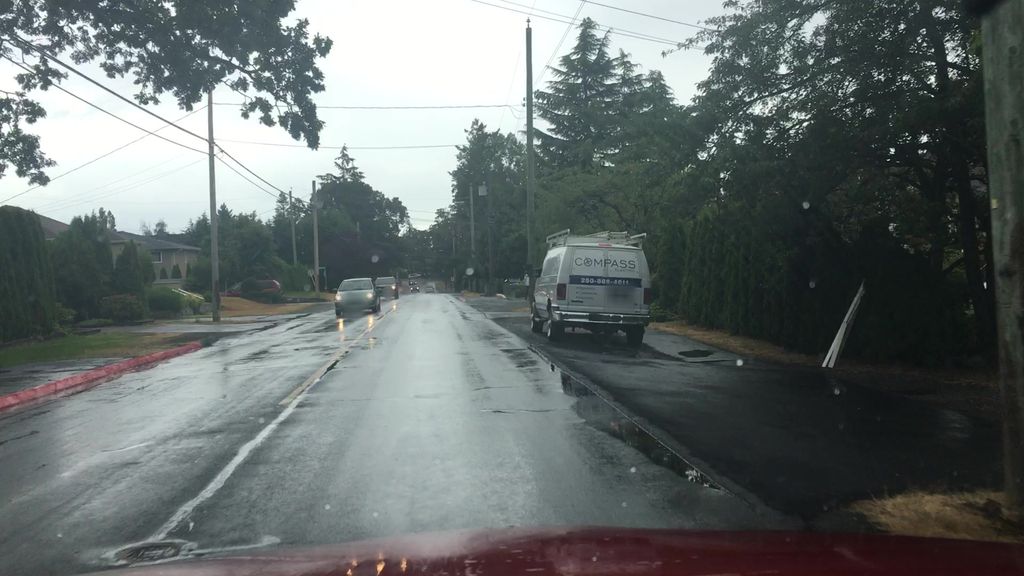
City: victoria